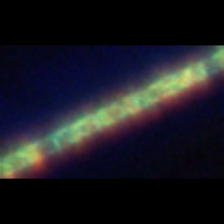
Taxon: Leptocylindrus
Group: Diatoms